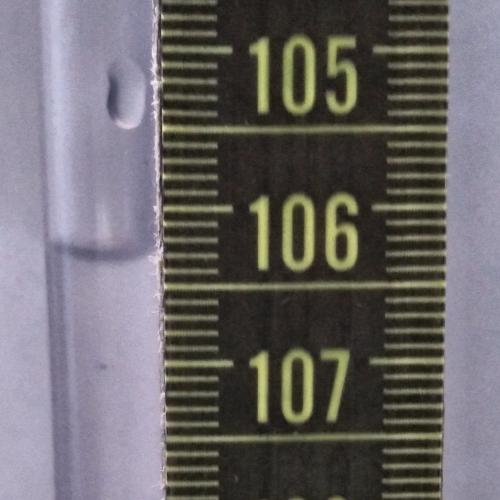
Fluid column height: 106.3 cm